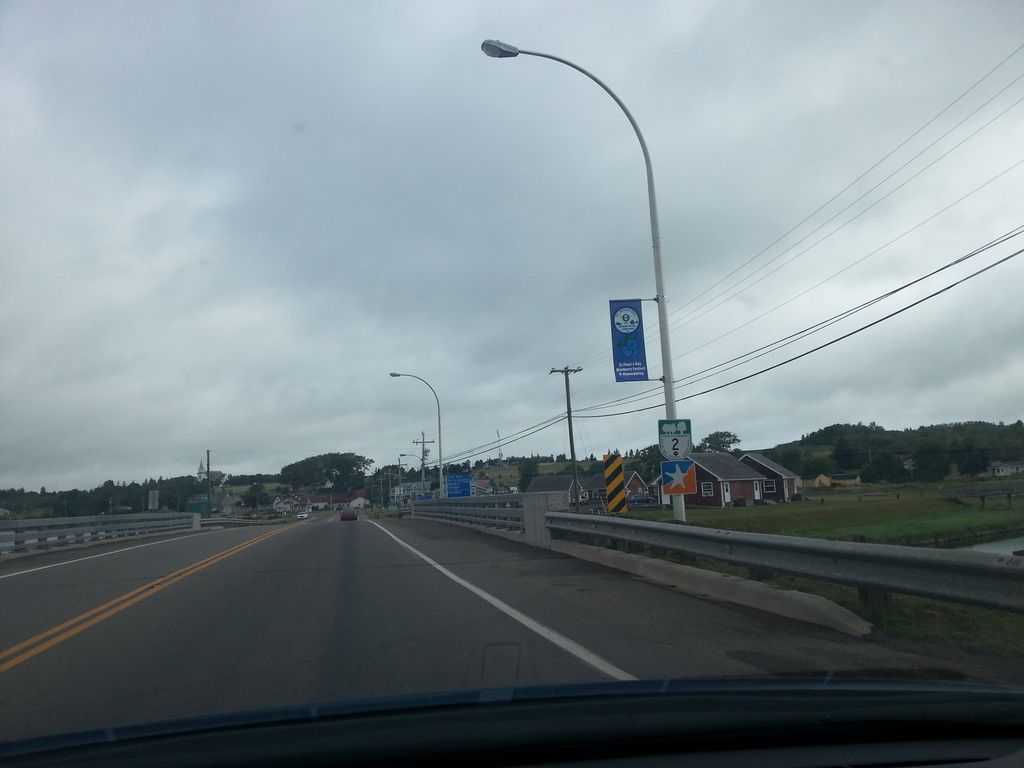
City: charlottetown